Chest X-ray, AP view. Patient: 50 years old, sex M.
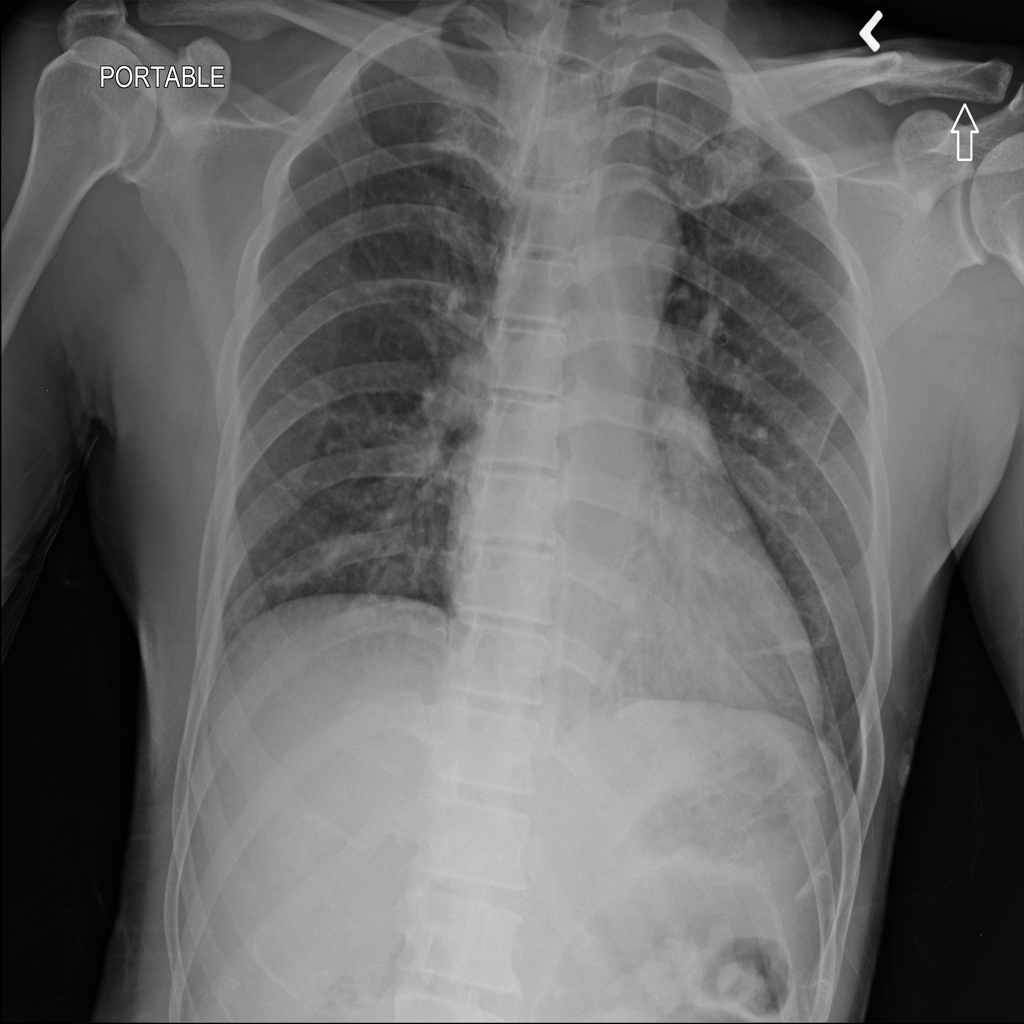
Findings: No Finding